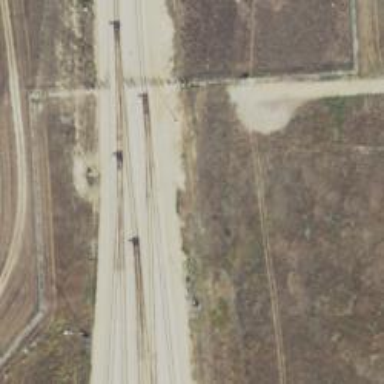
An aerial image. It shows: Railway siding for service.